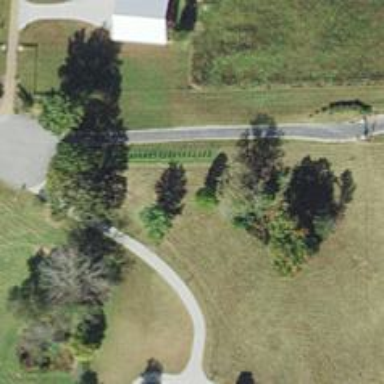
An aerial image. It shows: Driveway.